Question: How can I get the url of this link?

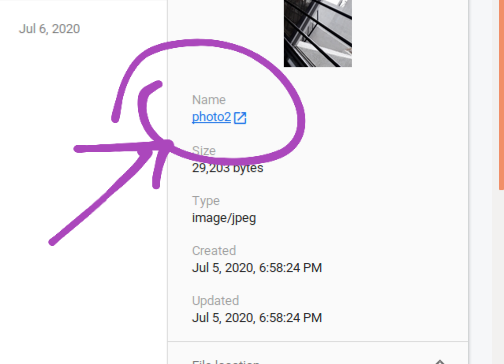
Answer: What you point at there is known as the download URL of the file. To get that URL, you'll want to follow the instructions on <URL>:
'''
StorageReference photoRef = storageRef.child("path/to/photo2.jpg");
photoRef.getDownloadUrl().addOnSuccessListener(new OnSuccessListener<Uri>() {
@Override
public void onSuccess(Uri uri) {
System.out.println(uri.toString());
}
}).addOnFailureListener(new OnFailureListener() {
@Override
public void onFailure(@NonNull Exception exception) {
throw exception
}
});
'''